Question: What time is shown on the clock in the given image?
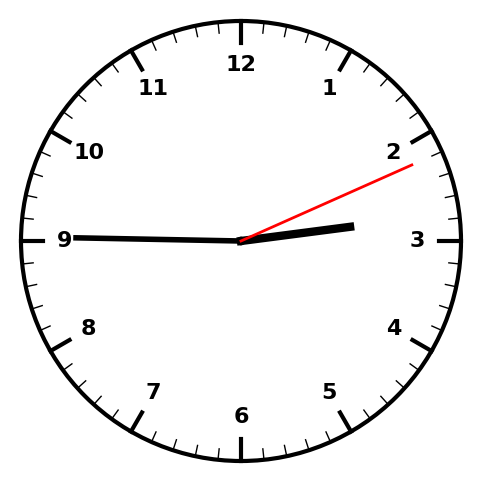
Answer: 02:45:11